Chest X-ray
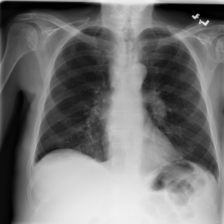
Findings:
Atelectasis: negative
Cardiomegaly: negative
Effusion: negative
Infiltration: negative
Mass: negative
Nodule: negative
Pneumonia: negative
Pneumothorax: negative
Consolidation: negative
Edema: negative
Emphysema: negative
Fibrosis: negative
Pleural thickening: negative
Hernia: negative